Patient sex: F
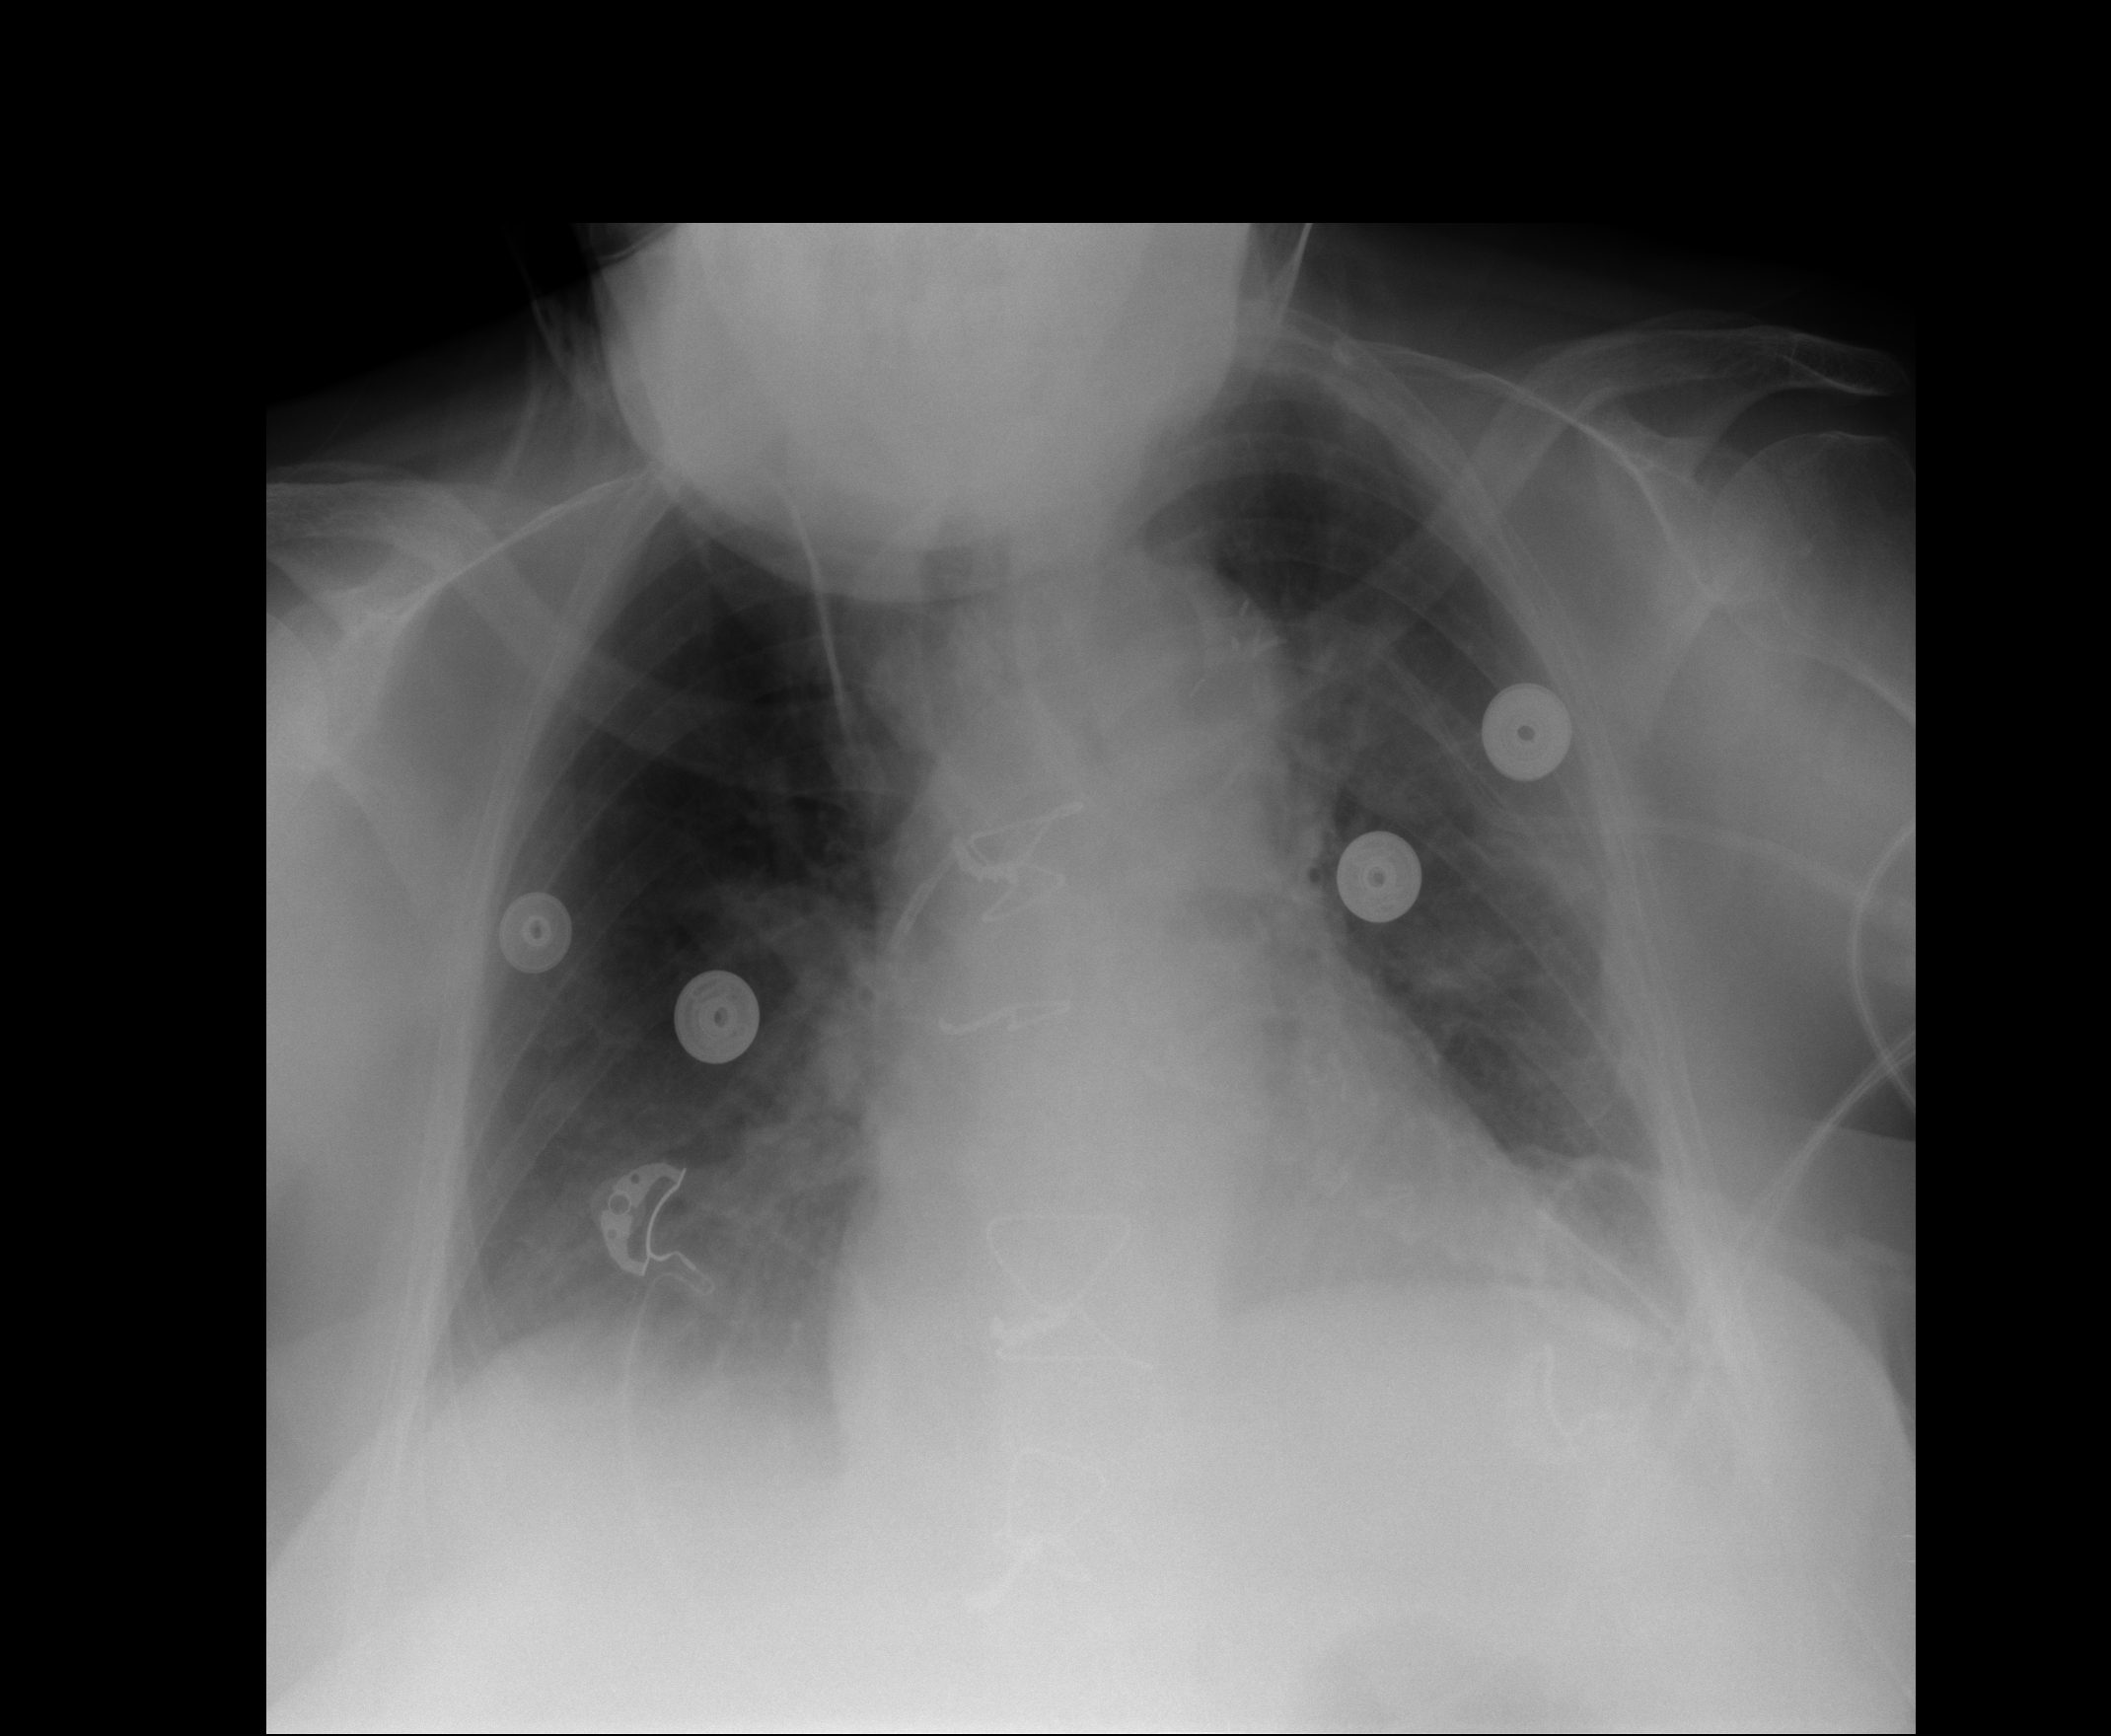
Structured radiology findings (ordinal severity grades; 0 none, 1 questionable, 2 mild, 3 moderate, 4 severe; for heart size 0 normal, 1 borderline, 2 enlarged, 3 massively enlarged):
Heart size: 0
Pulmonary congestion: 1
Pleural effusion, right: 0
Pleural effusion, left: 1
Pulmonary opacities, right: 0
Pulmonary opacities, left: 0
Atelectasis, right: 2
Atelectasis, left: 2